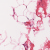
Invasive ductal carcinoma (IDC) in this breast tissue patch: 0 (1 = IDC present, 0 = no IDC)